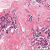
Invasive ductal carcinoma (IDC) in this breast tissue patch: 1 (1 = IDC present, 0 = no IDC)